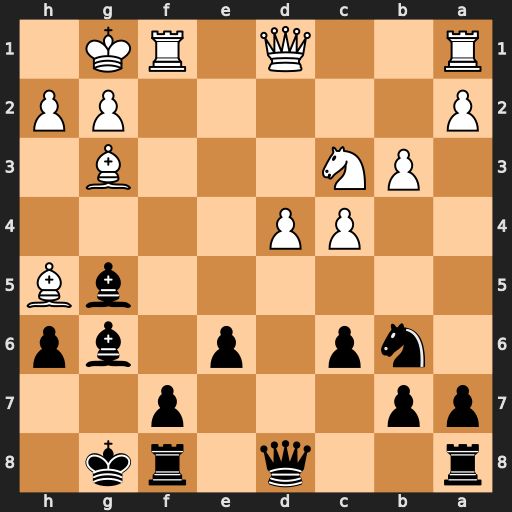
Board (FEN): r2q1rk1/pp3p2/1np1p1bp/6bB/2PP4/1PN3B1/P5PP/R2Q1RK1
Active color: b
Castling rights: -
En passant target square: -
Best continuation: Bxh5 Qxh5 Qxd4+ Kh1 Qxc3